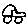
Label: car